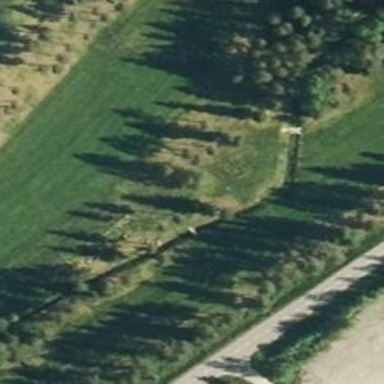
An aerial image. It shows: Path bridge over golf course.